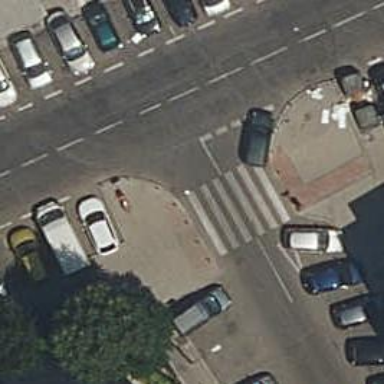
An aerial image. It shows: Sidewalk along the footway.